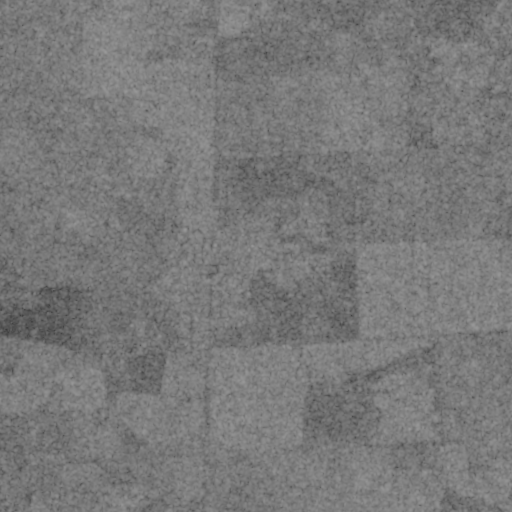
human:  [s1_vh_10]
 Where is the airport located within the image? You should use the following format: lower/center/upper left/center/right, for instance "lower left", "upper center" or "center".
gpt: The airport is located in the lower right of the image.
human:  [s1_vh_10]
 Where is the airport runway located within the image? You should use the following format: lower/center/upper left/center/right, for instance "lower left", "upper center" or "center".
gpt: The airport runway is located in the lower right of the image.
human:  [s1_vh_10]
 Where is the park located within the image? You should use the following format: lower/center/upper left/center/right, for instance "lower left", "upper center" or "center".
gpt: The park is located in the center of the image.
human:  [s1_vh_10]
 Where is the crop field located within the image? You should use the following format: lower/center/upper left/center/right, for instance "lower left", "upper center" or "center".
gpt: There is no crop field in the image.

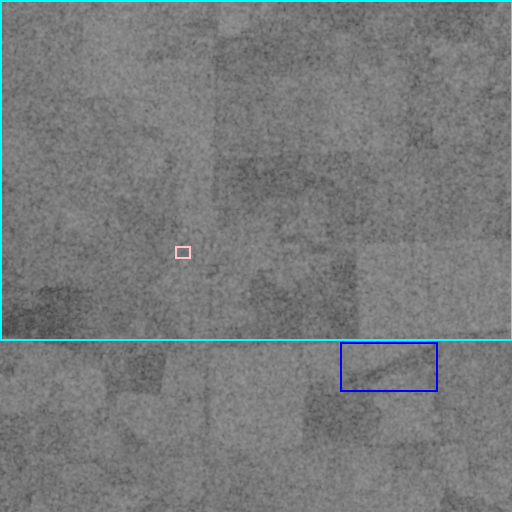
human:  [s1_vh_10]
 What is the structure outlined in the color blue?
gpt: The structure outlined in blue is an airport.
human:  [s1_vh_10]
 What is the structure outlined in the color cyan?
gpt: The structure outlined in cyan is a crop field.
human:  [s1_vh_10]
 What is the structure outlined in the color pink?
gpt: The structure outlined in pink is a park.
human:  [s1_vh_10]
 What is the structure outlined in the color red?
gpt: There is no red outline.